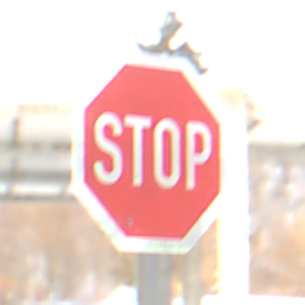
Verkehrszeichen: Stop
Umgebung: Roofed, Suburban
Tageszeit: MorningAfternoon
Wetter: PartlyCloudy
Licht: Natural
Jahreszeit: Winter
Kontrast: LowContrast